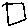
Label: square